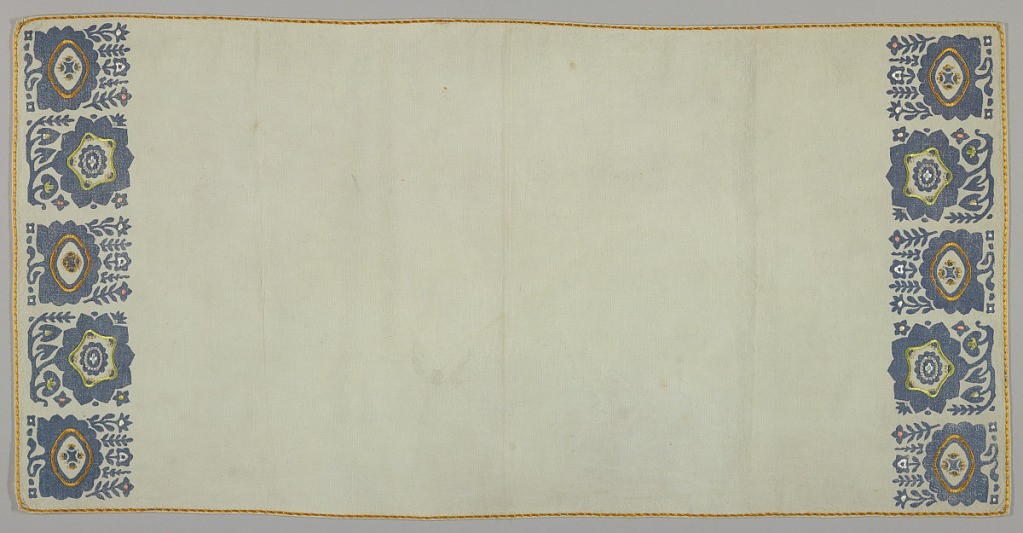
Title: Panel
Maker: Lydia Bush-Brown, American, 1887–1984
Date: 1905–19
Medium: cotton, silk Technique: block printed on plain weave with satin, split, and couching stitches and French knots
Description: Rectangular panel with a row at both ends of block printed flowers in blue embellished with satin and split stitches and French knots. Sides decorated by orange couching.